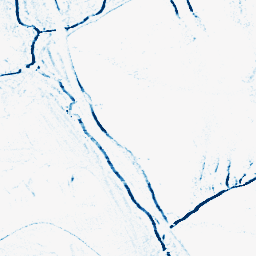
Category: morphological
Decomposition family: morphological_rect
Decomposition parameters: operation: closing
width: 5
height: 3
Upsampling method: cubic_mitchell
Upsampling parameters: scale: 8
Upsampling scale: 8